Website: macys
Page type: gifting
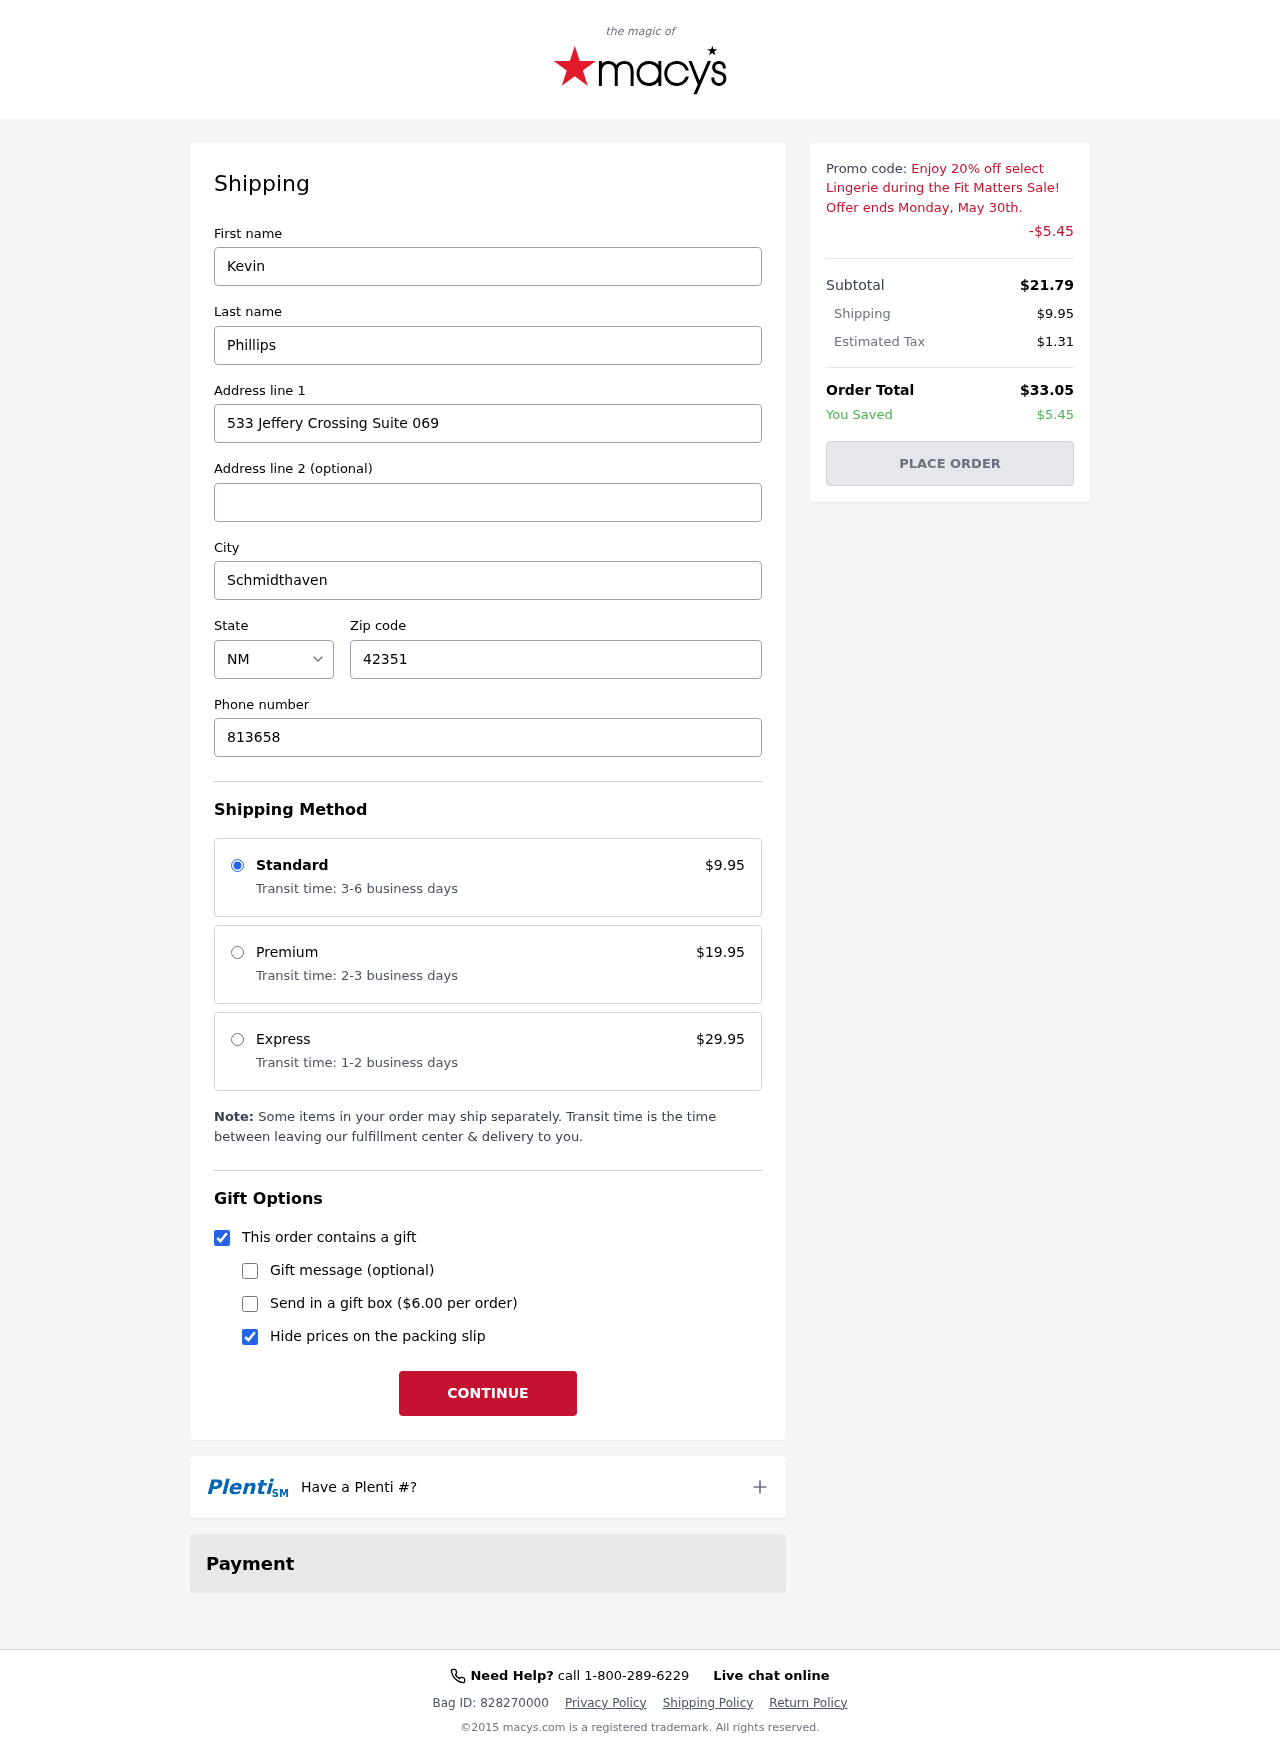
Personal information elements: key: PII_CITY
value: Schmidthaven
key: PII_FIRSTNAME
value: Kevin
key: PII_LASTNAME
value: Phillips
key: PII_PHONE
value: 8136583119
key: PII_POSTCODE
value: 42351
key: PII_STATE_ABBR
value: NM
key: PII_STREET
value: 533 Jeffery Crossing Suite 069
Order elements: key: ORDER_SHIPPING_COST
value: $9.95
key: ORDER_DISCOUNT
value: -$5.45
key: ORDER_SUBTOTAL
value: $21.79
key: ORDER_TAX
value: $1.31
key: ORDER_TOTAL
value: $33.05
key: ORDER_SAVINGS
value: $5.45